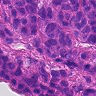
Metastatic tissue present: yes